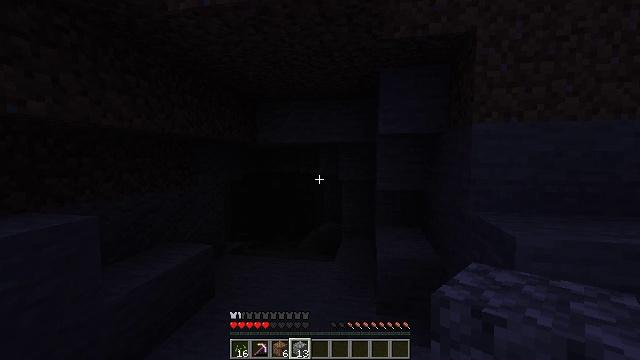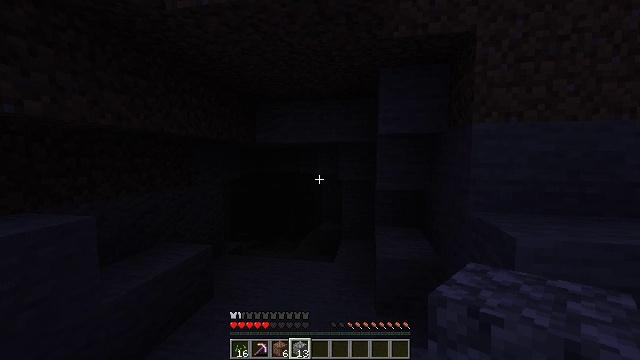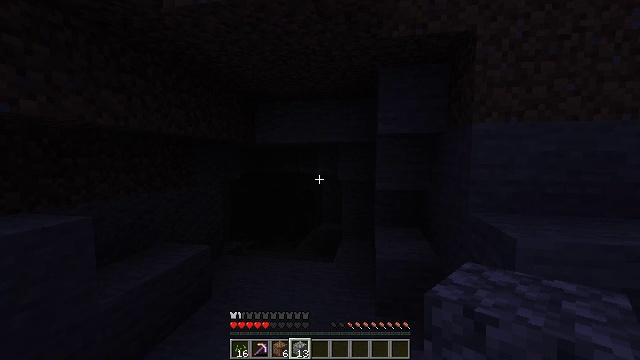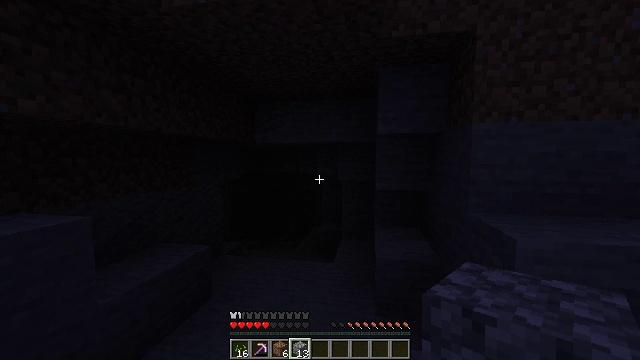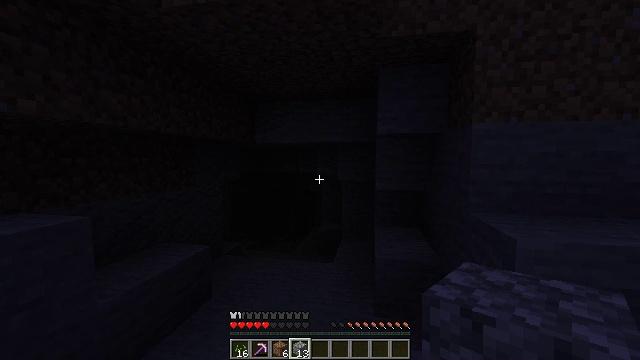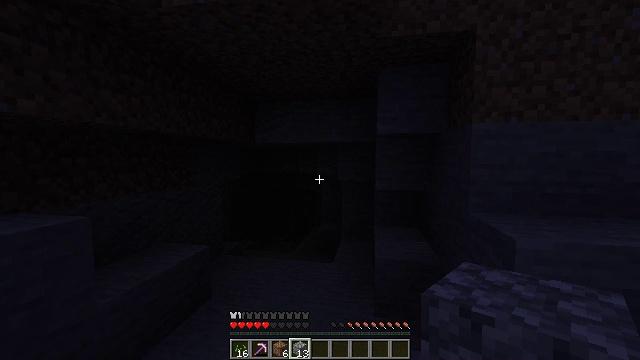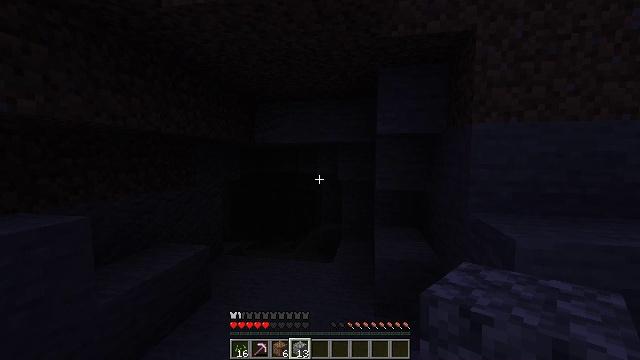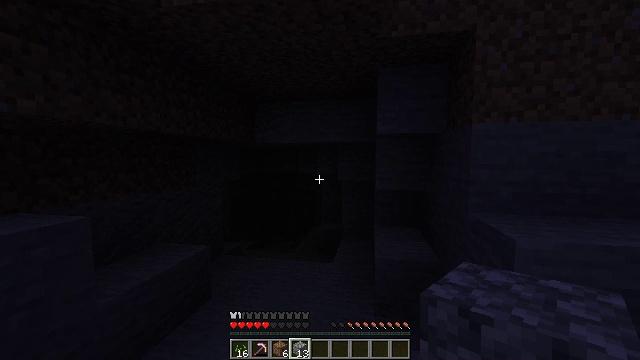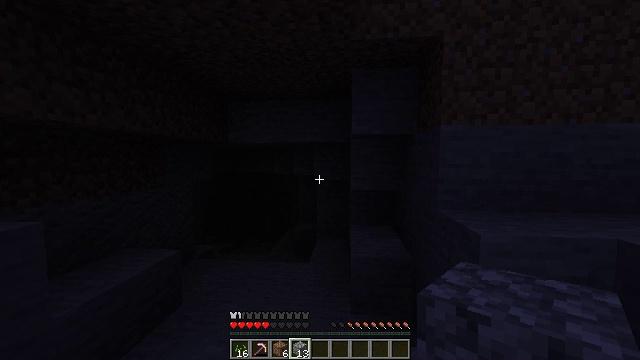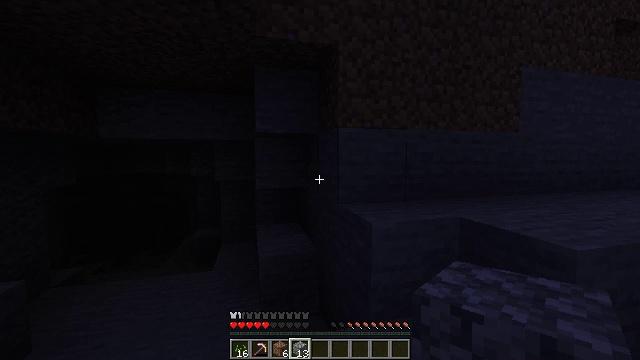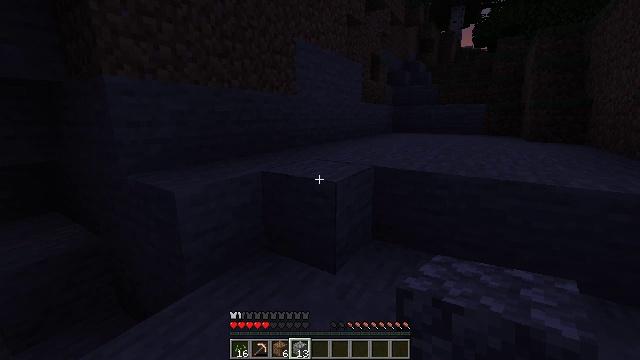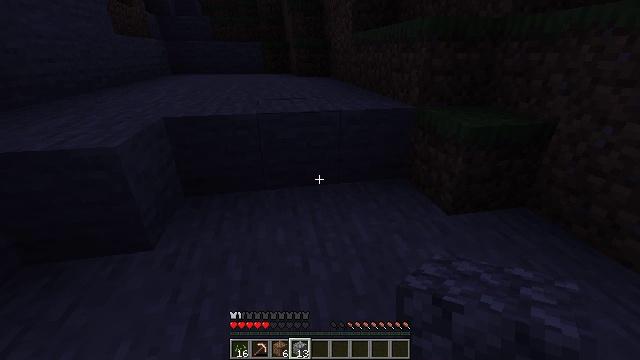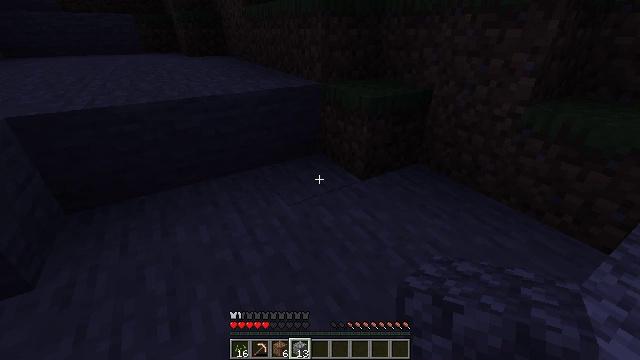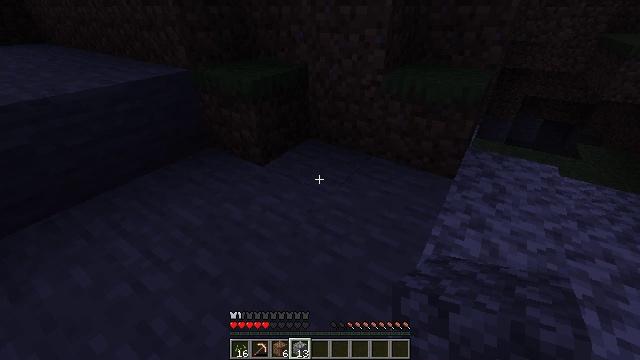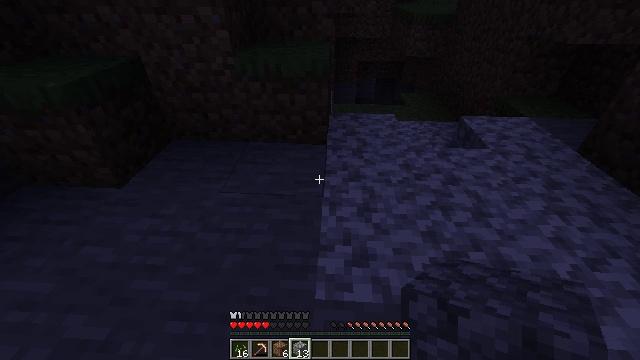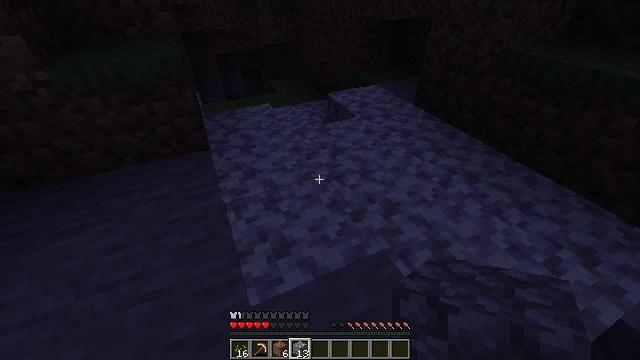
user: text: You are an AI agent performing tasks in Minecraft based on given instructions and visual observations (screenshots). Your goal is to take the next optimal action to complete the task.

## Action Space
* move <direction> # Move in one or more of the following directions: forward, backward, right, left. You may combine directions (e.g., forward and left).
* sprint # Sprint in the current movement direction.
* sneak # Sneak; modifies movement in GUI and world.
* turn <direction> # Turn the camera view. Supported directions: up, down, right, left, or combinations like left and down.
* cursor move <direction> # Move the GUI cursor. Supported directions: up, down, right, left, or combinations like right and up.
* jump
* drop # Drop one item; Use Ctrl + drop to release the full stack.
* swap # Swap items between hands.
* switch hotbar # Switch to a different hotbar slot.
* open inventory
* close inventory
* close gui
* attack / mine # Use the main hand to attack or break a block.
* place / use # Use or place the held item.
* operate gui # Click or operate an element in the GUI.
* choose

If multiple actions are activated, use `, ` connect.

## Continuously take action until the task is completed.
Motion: motion action
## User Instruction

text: Break the tree to get oak logs.
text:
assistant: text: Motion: no_op
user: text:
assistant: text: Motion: no_op
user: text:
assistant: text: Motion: no_op
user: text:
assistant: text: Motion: no_op
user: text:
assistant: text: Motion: no_op
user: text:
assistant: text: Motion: no_op
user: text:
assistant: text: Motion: no_op
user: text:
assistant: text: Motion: turn right
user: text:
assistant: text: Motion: turn right
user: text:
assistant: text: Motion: turn right and down
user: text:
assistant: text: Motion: turn right and down
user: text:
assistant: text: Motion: turn right and down
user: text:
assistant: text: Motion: turn right and down
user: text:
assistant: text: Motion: turn right and down
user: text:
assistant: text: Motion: turn right and down
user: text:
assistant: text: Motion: turn right
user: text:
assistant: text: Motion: no_op
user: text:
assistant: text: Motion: move forward
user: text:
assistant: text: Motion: move forward
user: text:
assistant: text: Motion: move forward
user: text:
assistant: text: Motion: move forward, turn up
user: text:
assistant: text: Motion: move forward, turn up
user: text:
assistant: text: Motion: move forward, turn right
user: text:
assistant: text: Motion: move forward, turn right
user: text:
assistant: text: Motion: move forward
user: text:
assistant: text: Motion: move forward
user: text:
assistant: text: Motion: move forward
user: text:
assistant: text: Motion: move forward
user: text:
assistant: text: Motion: move forward
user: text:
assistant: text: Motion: move forward